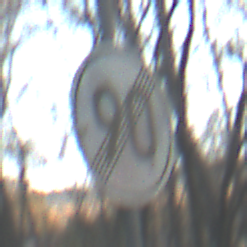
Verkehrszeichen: EndeGeschwindigkeit90
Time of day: SunriseSunset
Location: Outdoor (Nature)
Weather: Clear
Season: Winter
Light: Natural